Question: Im testing Bootstrap on an empty website but I have a strange problem.
I have a website document with the code '<a href="#" class="btn">Download</a>' wich should make a nice gradient button but to me, that isn't the case.
The button is gradient gray but there is no border and the padding bottom and top seems wrong.

To the - My button
To the - How it SHOULD look like
Im using the 'bootstrap.css' and 'bootstrap-responsive.css' files.
Can anyone please tell me why this is happening?
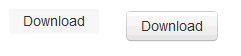
Answer: add btn-default or any other btn-styling css class (<URL>:
'''
<a href="#" class="btn btn-default">Download</a>
'''